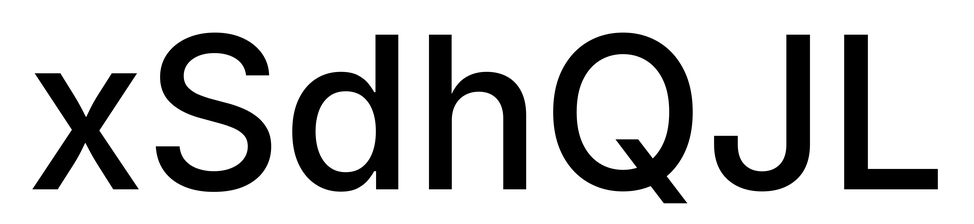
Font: Inter_Medium